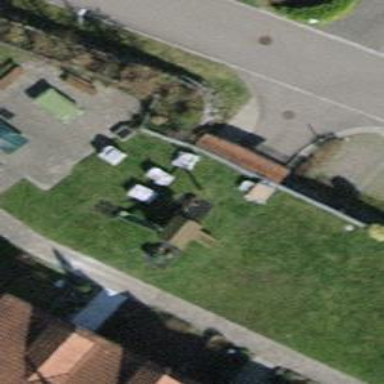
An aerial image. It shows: Playground with various play structures.